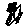
Label: tree